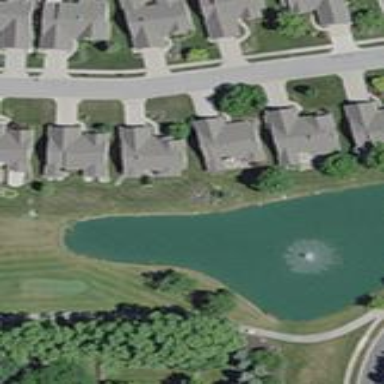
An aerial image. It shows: Picturesque scene of golf course with lateral water hazard.